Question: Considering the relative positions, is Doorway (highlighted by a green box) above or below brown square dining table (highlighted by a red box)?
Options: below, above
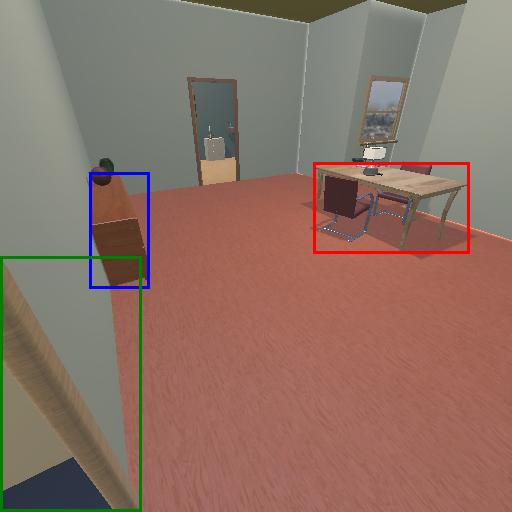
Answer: below